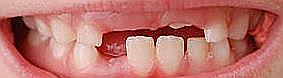
Condition: hypodontia